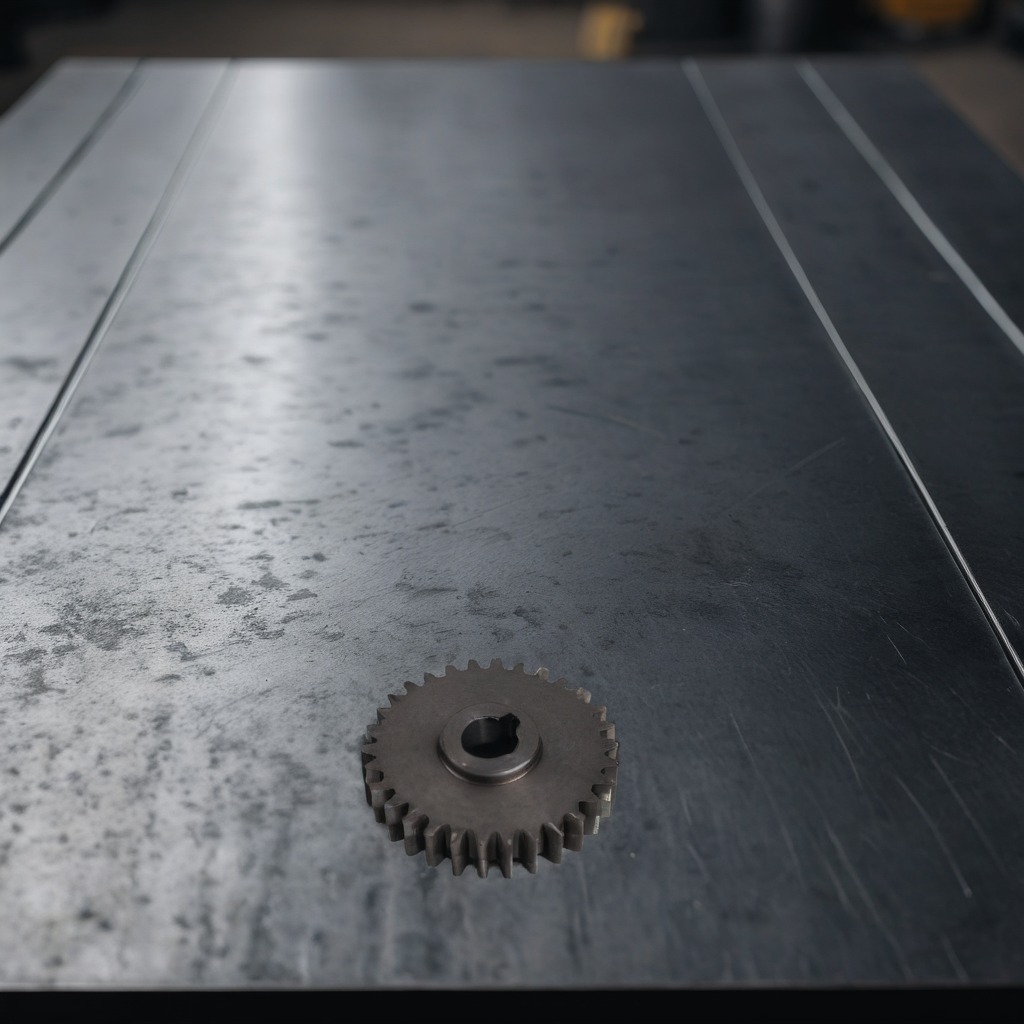
A steel gear with teeth lies on a cold steel table in a mining workshop.